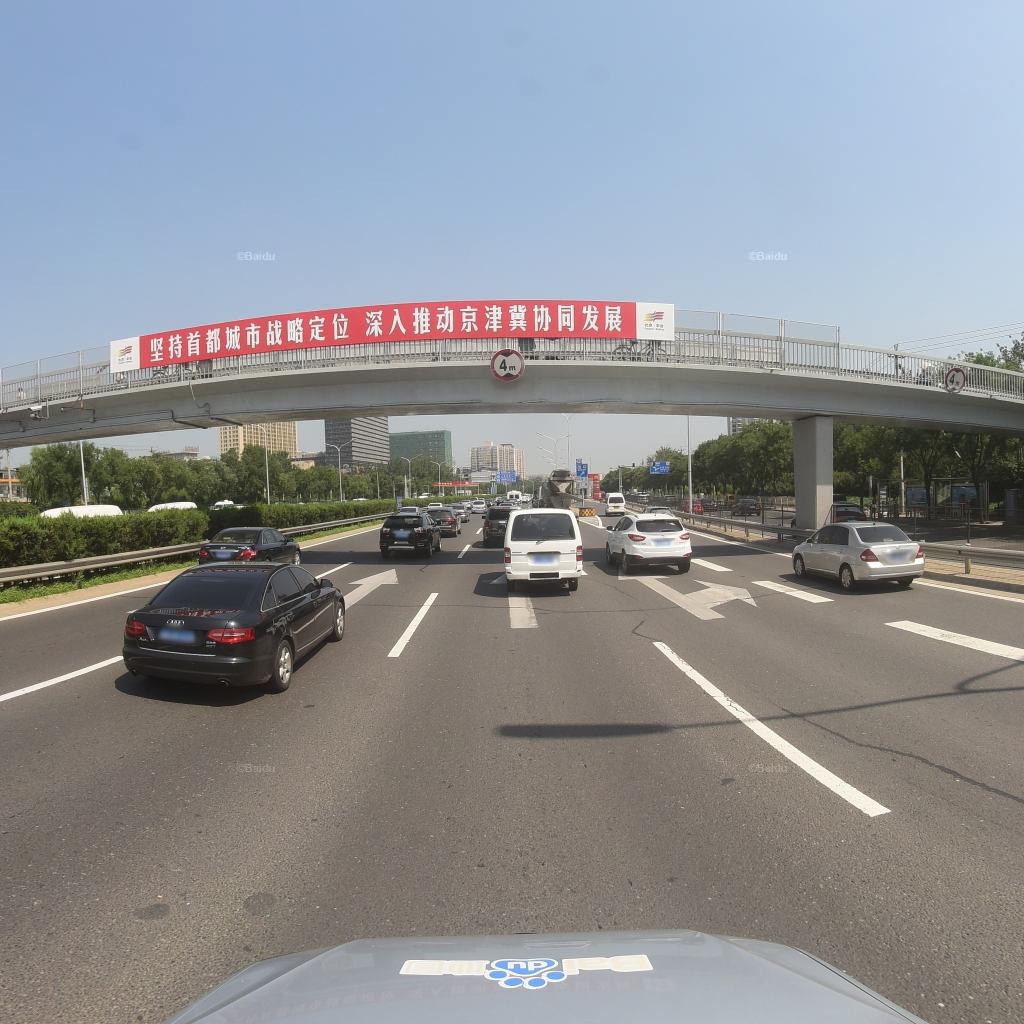
Region: Fengtai
Road damage annotations: longitudinal patch, transverse patch, longitudinal patch, longitudinal patch